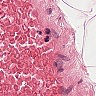
Metastatic tissue present: no